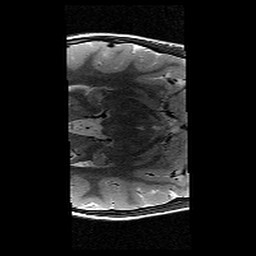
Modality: T2w
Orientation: axial
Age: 10
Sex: female
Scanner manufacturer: siemens
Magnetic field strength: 3 T
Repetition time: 9.23 s
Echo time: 0.067 s